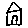
Label: house